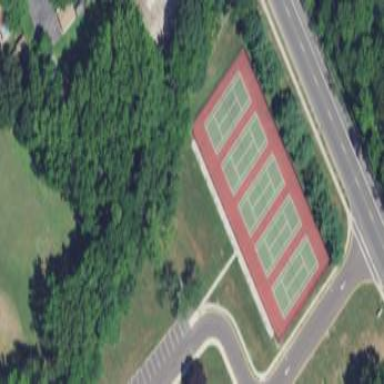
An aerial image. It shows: Tennis court on the leisure land pitch.